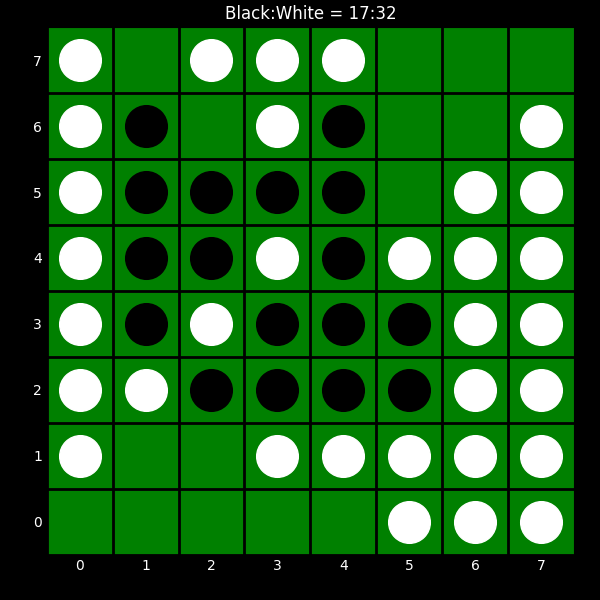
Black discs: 17
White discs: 32